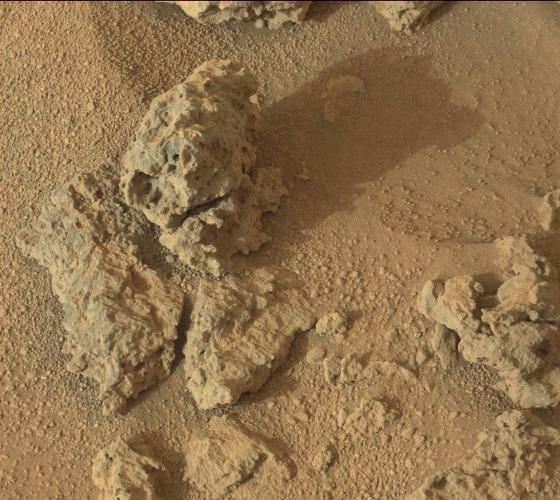
Terrain classes present: Bedrock, Gravel / Sand / Soil, Rock, Shadow